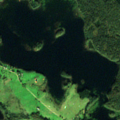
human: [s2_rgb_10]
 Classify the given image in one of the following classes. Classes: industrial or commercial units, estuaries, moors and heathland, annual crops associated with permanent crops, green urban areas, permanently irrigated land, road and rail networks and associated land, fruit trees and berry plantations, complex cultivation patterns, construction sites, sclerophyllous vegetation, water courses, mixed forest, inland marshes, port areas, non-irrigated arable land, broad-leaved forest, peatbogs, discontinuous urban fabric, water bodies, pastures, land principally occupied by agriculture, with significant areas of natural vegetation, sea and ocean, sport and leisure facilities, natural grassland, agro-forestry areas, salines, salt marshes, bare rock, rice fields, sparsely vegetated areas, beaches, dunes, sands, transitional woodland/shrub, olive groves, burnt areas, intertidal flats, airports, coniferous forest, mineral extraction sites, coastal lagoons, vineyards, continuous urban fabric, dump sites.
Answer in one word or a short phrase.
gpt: non-irrigated arable land, complex cultivation patterns, land principally occupied by agriculture, with significant areas of natural vegetation, coniferous forest, mixed forest, water bodies